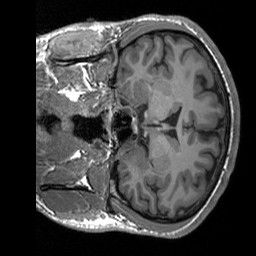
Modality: T1w
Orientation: coronal
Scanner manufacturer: siemens
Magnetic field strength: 3 T
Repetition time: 1.76 s
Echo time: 0.0022 s